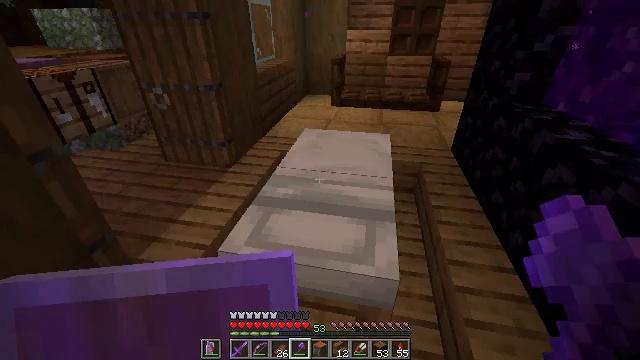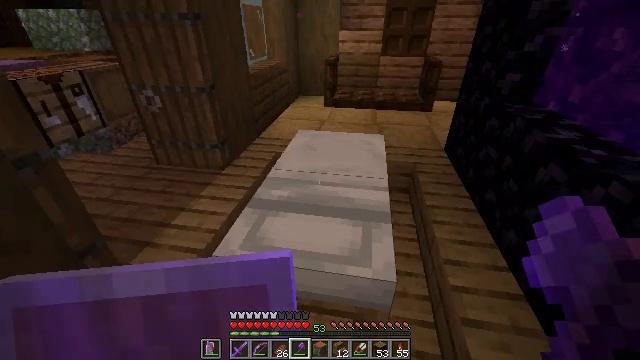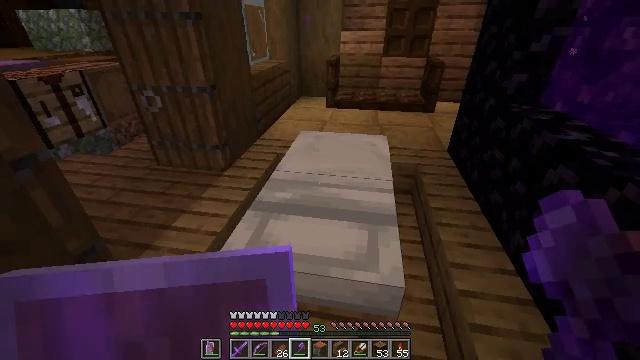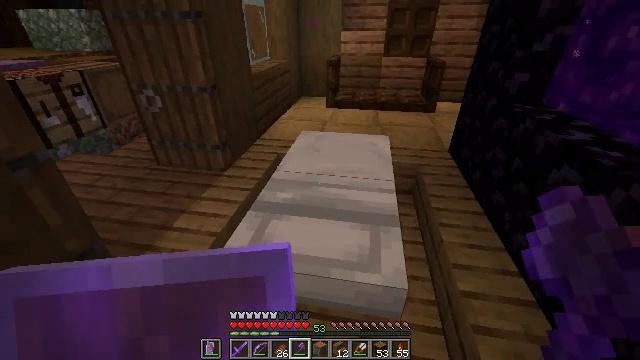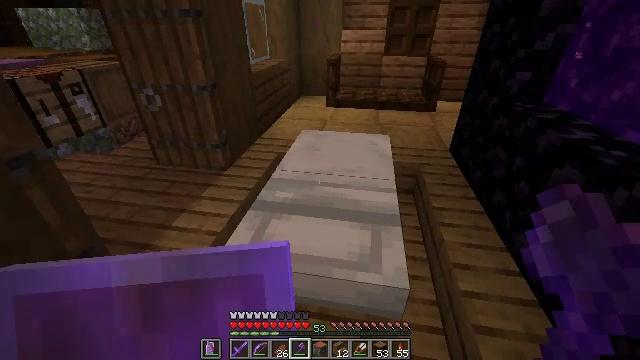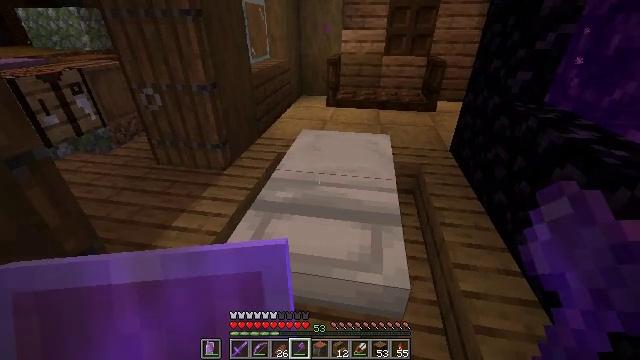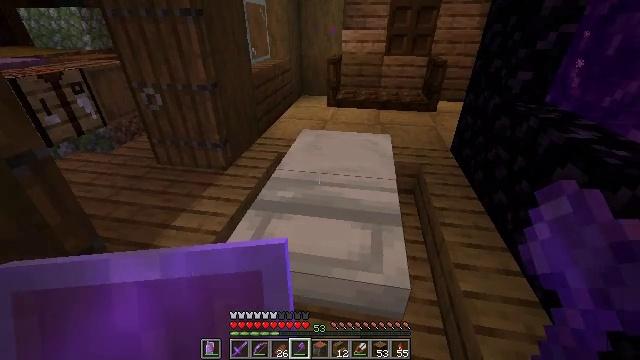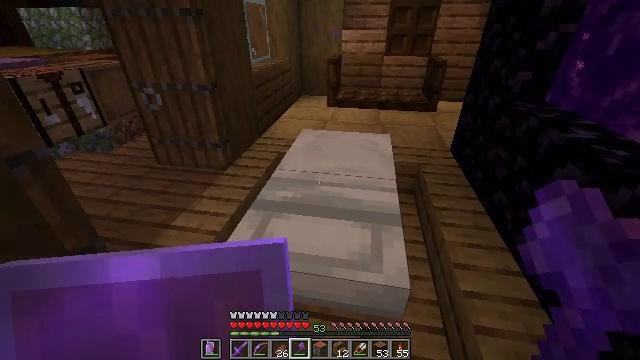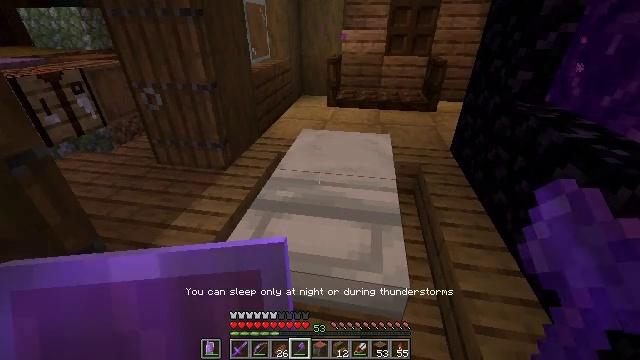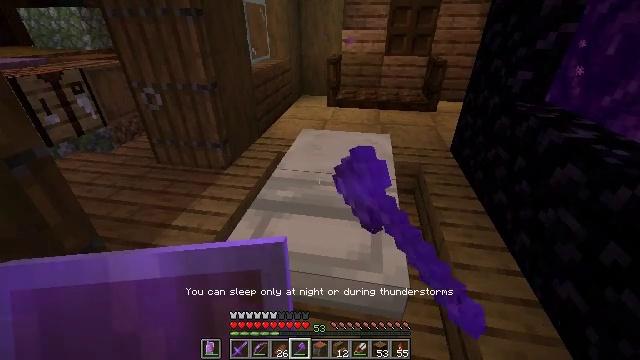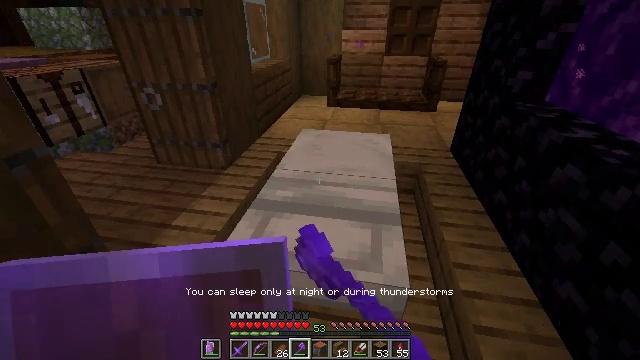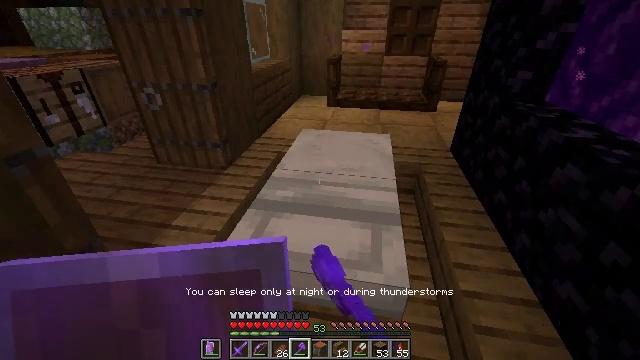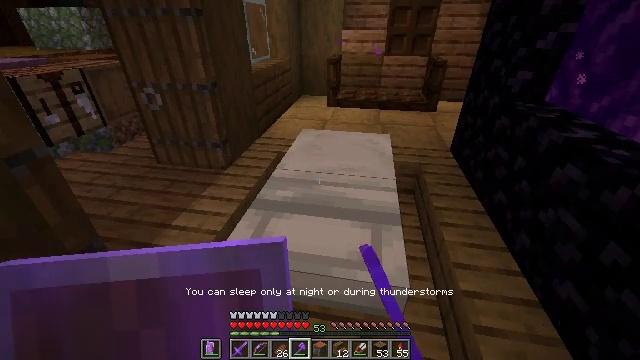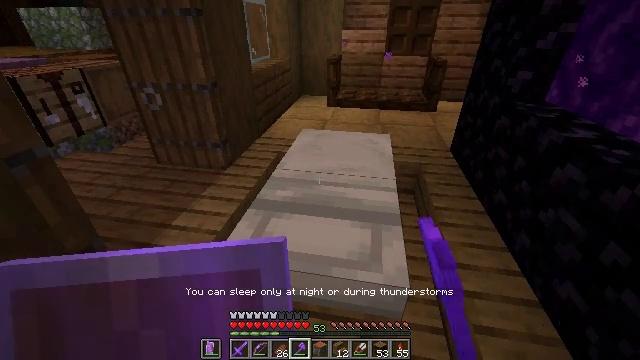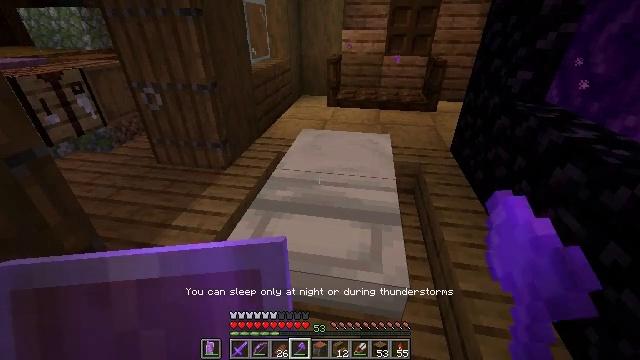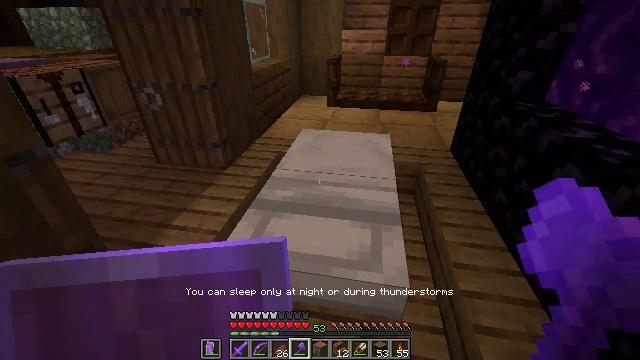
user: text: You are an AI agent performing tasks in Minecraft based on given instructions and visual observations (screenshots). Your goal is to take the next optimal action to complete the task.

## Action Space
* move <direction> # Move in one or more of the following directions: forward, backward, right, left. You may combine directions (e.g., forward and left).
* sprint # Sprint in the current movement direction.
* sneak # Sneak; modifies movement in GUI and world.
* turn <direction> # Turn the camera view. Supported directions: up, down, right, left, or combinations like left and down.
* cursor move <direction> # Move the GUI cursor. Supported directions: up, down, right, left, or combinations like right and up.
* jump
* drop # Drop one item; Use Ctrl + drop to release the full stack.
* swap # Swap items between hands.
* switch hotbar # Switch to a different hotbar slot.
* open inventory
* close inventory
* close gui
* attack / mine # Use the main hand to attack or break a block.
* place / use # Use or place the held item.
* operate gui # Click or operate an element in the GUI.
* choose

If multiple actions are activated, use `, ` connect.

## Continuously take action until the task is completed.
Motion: motion action
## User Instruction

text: Mine stripped acacia log.
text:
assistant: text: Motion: turn right
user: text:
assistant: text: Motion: no_op
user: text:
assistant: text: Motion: use / place
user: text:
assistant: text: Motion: use / place
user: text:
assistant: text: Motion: use / place
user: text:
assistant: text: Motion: no_op
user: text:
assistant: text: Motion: no_op
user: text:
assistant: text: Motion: no_op
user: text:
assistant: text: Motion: no_op
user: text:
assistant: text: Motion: no_op
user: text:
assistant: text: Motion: no_op
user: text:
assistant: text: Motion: no_op
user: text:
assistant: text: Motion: no_op
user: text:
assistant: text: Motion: no_op
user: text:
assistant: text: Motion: no_op
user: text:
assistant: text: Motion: no_op
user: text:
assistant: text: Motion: no_op
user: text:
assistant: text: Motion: no_op
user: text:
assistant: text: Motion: use / place
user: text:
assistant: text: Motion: use / place
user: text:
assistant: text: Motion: use / place
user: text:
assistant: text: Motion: turn down, use / place
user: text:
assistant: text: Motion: turn down, use / place
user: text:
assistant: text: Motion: use / place
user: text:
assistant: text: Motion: use / place
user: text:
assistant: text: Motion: use / place
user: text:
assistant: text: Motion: use / place
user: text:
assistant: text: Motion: use / place
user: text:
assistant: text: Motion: use / place
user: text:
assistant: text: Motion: use / place